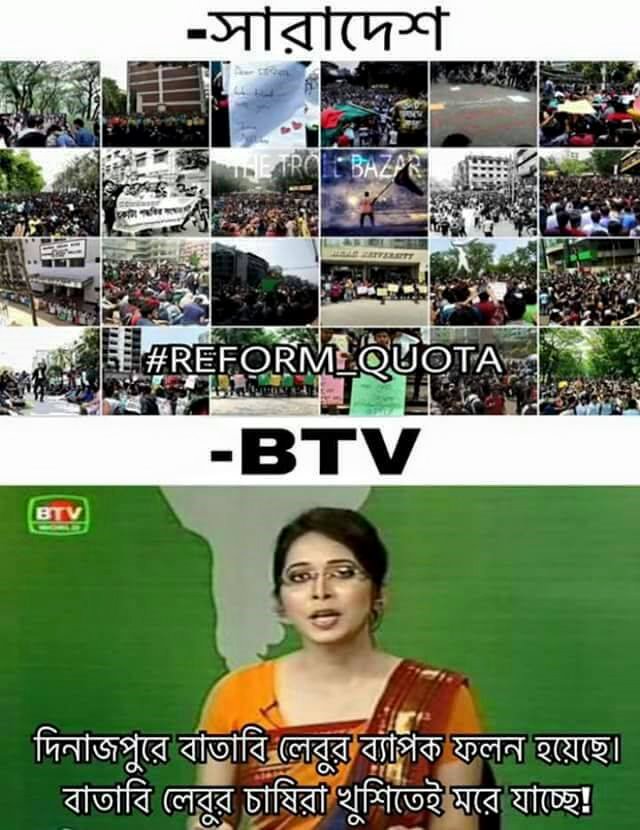
Caption: -সারাদেশ  #REFORM_QUOTA     -BTV  দিনাজপুরে বাতাবি লেবুর ব্যাপক ফলন হয়েছে ।  বাতাবি লেবুর চাষিরা খুশিতেই মরে যাচ্ছে !
Label: hate